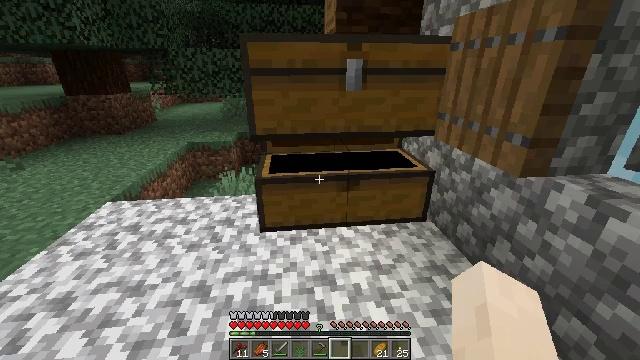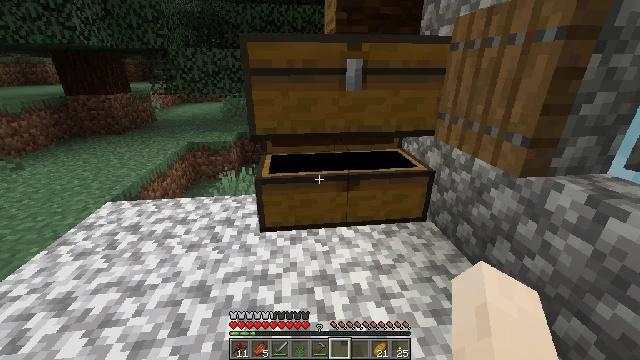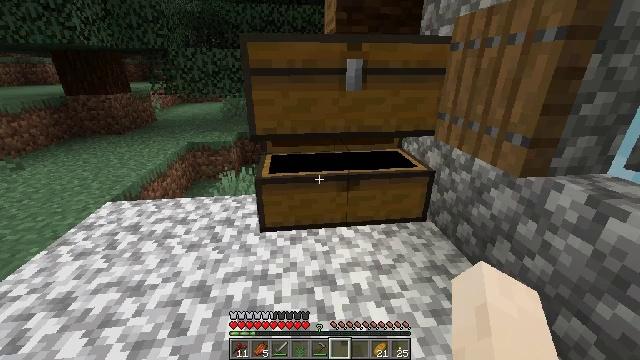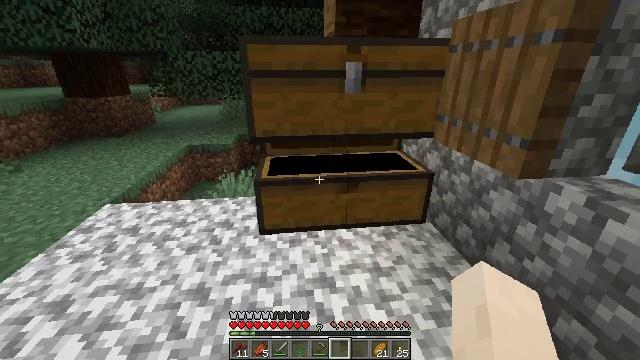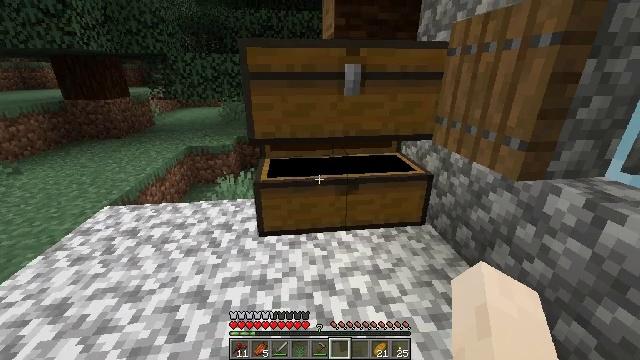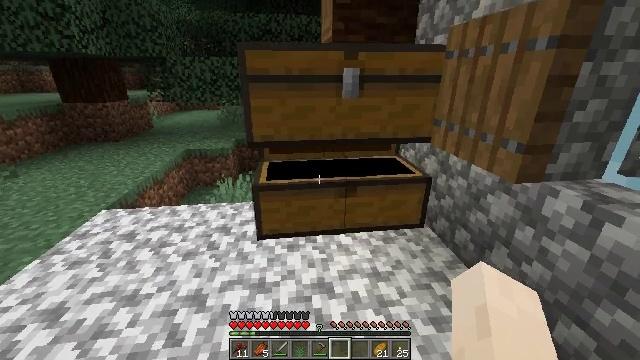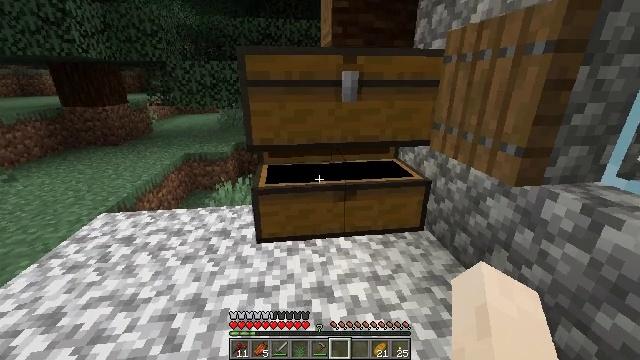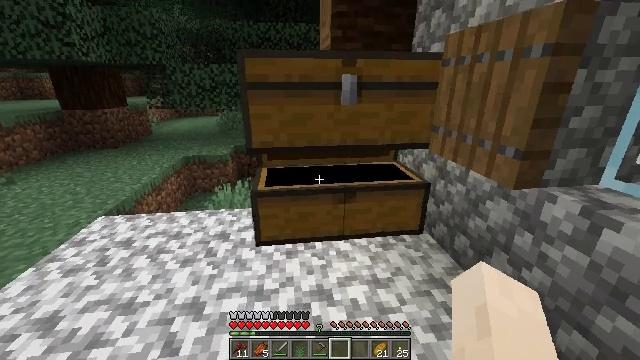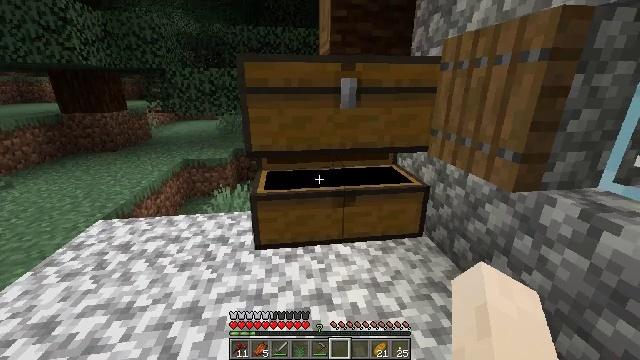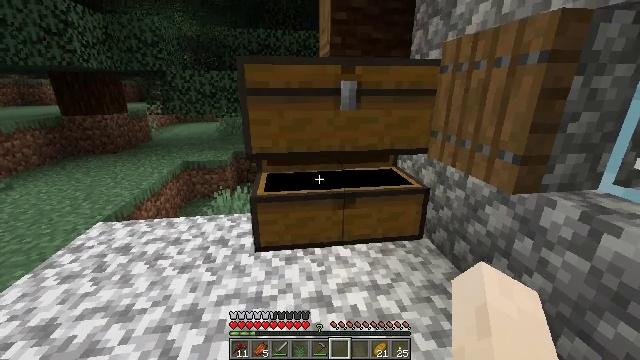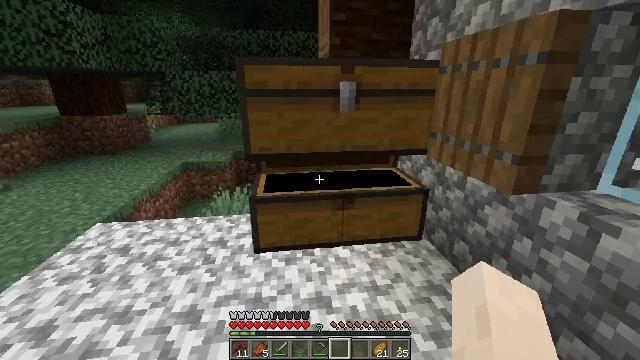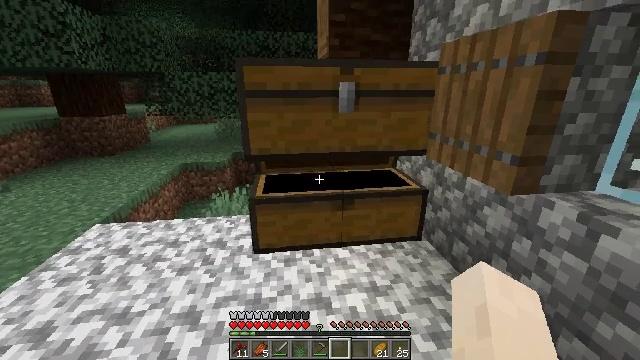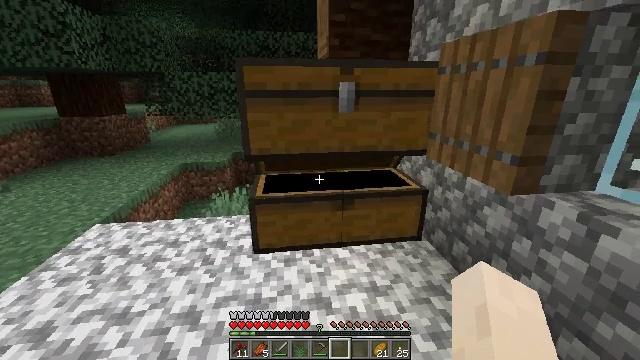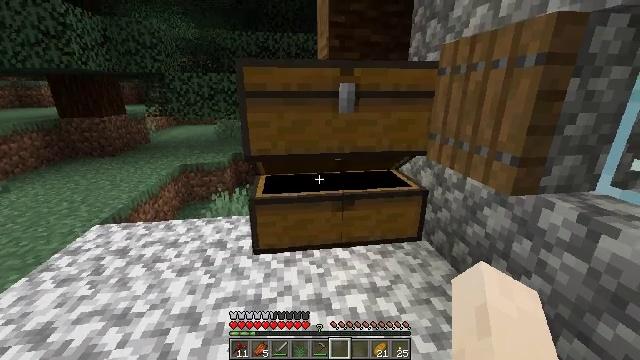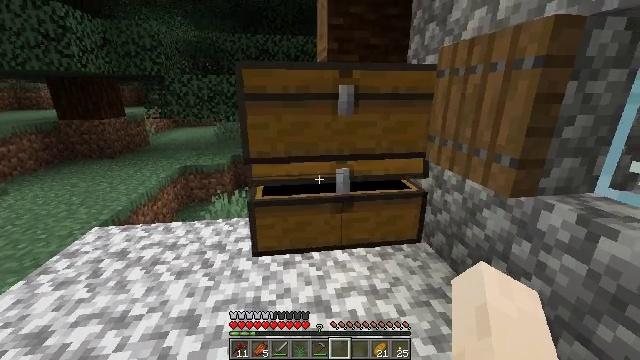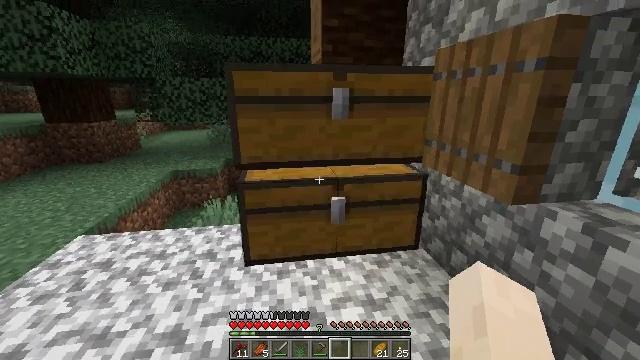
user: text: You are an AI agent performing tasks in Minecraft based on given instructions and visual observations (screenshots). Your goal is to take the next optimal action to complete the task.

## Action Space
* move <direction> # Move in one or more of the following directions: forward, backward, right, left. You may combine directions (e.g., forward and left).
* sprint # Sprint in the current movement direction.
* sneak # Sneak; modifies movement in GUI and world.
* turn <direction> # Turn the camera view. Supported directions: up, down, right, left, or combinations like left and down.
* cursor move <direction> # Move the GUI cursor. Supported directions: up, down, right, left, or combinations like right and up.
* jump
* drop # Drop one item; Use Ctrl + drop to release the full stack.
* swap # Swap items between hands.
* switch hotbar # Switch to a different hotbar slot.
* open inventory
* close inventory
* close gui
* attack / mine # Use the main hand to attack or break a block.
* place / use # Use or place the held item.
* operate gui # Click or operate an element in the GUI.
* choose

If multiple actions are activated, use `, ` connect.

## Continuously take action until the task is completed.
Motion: motion action
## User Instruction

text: Remove a large fern from the inventory.
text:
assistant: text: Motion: close gui
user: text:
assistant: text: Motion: open inventory
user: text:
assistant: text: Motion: open inventory
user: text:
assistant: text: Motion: no_op
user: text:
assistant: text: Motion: no_op
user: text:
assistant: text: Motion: no_op
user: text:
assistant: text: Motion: no_op
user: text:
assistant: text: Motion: no_op
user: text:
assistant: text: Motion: no_op
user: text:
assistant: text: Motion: no_op
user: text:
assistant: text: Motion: no_op
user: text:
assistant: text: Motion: no_op
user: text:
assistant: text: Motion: no_op
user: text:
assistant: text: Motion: no_op
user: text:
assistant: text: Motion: move forward, turn right
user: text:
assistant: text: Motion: move forward, turn right and up
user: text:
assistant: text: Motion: move forward, turn right
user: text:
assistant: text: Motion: turn right
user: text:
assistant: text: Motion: turn right
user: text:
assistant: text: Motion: turn right
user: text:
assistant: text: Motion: turn right
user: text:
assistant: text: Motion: turn right
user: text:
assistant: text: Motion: turn right and down
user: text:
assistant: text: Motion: turn up
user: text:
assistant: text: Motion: turn left and up
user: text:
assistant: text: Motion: no_op
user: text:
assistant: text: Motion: no_op
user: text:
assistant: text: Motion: turn left and down
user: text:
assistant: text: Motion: turn left and down
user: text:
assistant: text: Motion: turn right and down